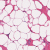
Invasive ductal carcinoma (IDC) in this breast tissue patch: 0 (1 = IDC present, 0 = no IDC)